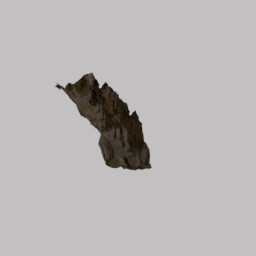
Label: nature